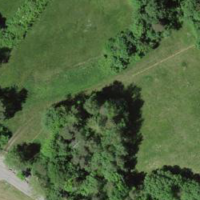
EUNIS habitat code: 24
Species observed at this site:
Silene nutans